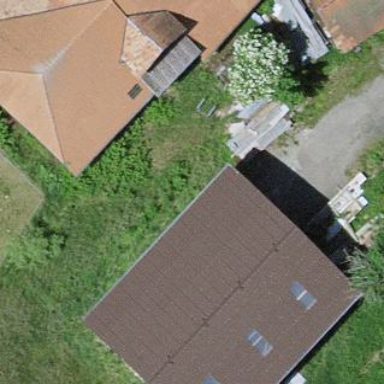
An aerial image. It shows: Farm auxiliary building.